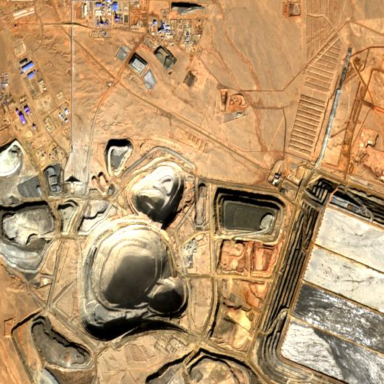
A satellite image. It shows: Industrial area used for mining operations.